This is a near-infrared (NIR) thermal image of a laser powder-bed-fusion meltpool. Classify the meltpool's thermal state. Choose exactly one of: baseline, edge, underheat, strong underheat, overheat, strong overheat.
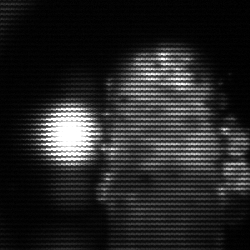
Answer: strong underheat